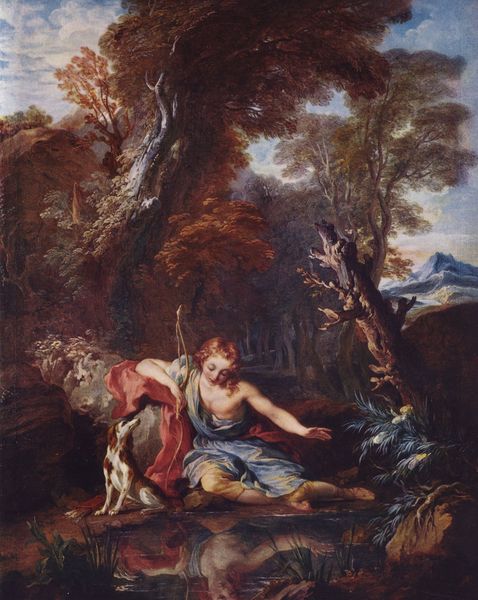
Titel: Narziß
Künstler: Francois Le Moyne
Standort: Hamburg
Institution: Kunsthalle
Schlagwörter: baum, berg, blau, blätter, dunkel, felsen, gemälde, hand, himmel, körper, laub, mann, rubens, schatten, umhang, wasser, weiß, wolken, bäume, fluss, gelb, landschaft, menschen, mädchen, ocker, see, sitzen, teich, ufer, blume, blumen, braun, frankreich, frau, geste, grau, haar, hell, hintergrund, licht, ausblick, blick, gras, hund, rot, tier, tuch, weg, wolke, malerei, blond, hose, jung, wand, arm, barock, mensch, stein, steine, tod, bild, spiegel, ast, bach, baumstamm, erde, gräser, halme, hügel, natur, schilf, spiegelung, stamm, strauch, gebüsch, gewässer, hütte, sträucher, gewand, haare, mantel, sitzend, stoff, stoffe, kind, pflanze, pflanzen, locken, ohren, rokoko, rosa, wald, engel, beine, bein, pfütze, bogen, spiegelbild, stab, berge, fels, gebirge, gipfel, allee, massiv, herbst, rast, stämme, muskeln, spiegeln, faltenwurf, junge, gedanken, antike, knabe, lichtung, schönheit, lockig, waffe, mythologie, jagd, betrachten, jüngling, gefleckt, jäger, narziss, verliebt, jagdhund, tümpel, windhund, mythos, harfe, amor, hirte, pfeil, vertiefung, teichs, baumstumpf, hirtenjunge, diana, pfeile, bergmassiv, spätbarock, quelle, rost, ovid, pfeil und bogen, metamorphosen, spieglbild, jagthund, narzis, antike szene, antiker stoff, nerziss, üngling, baum+herbst, narziss#, niarzisse, mnesch